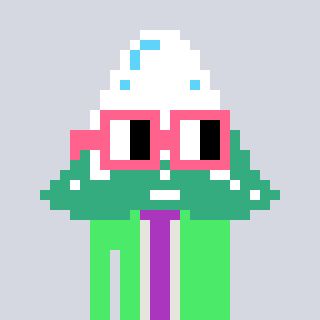
a pixel art character with square pink glasses, a snowy mountain-shaped head and a teal-colored body on a cool background